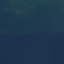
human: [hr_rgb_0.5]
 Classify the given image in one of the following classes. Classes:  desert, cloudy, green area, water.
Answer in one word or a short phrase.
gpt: water